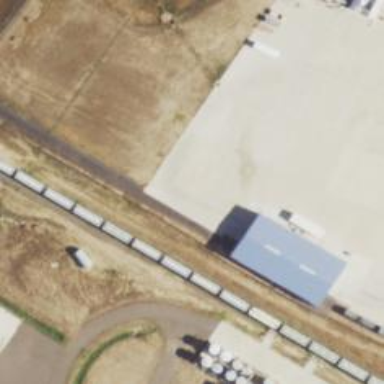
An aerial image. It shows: Covered railway tunnel for spur service.